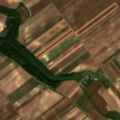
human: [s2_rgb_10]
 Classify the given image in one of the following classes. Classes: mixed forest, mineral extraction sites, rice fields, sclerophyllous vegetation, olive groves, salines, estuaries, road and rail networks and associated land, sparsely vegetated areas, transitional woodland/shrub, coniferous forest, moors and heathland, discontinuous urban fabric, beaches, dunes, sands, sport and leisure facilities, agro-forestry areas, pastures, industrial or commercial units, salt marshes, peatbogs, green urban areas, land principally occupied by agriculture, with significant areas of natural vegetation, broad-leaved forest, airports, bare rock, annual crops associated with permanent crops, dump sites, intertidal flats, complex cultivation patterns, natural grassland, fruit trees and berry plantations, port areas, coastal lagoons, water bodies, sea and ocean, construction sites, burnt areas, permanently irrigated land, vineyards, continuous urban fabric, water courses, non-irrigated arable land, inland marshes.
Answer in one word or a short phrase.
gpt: non-irrigated arable land, complex cultivation patterns, broad-leaved forest